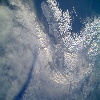
Label: cloud